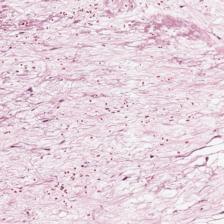
Label: Non-Viable-Tumor